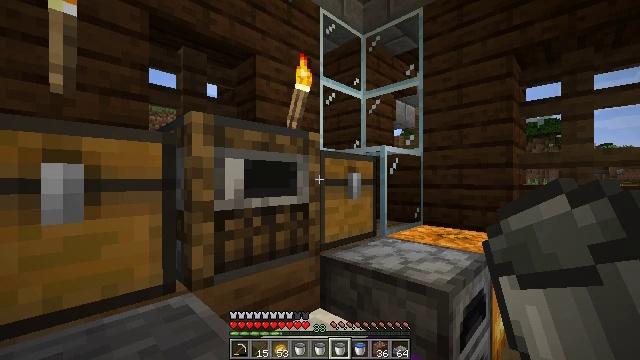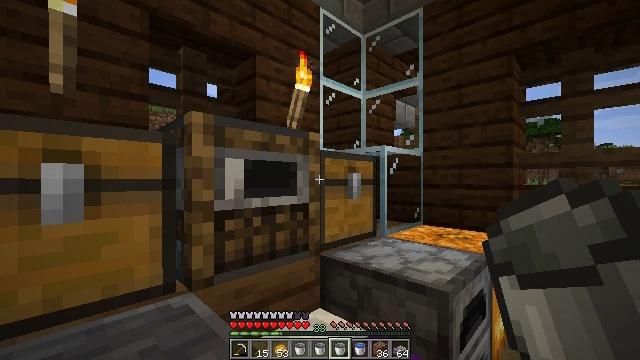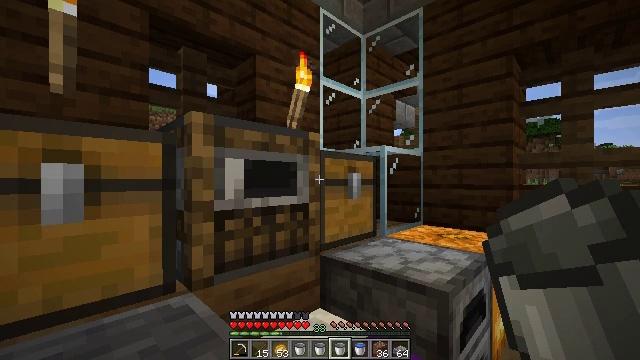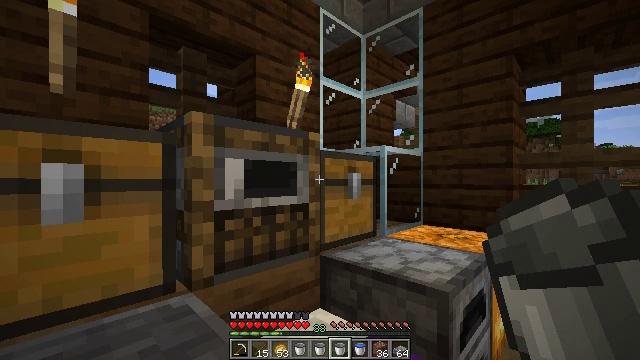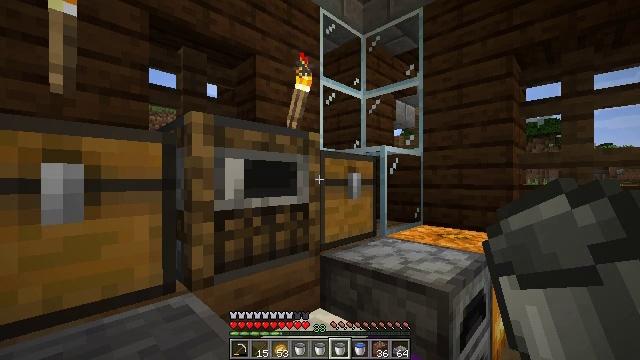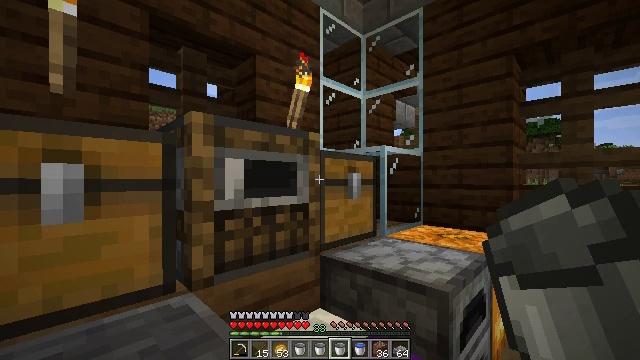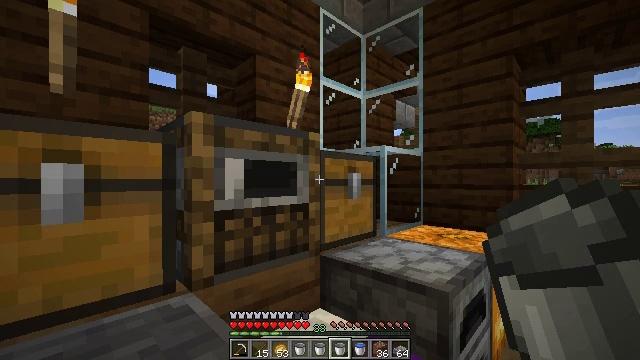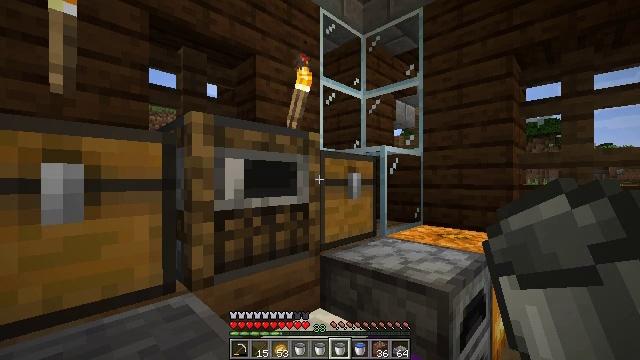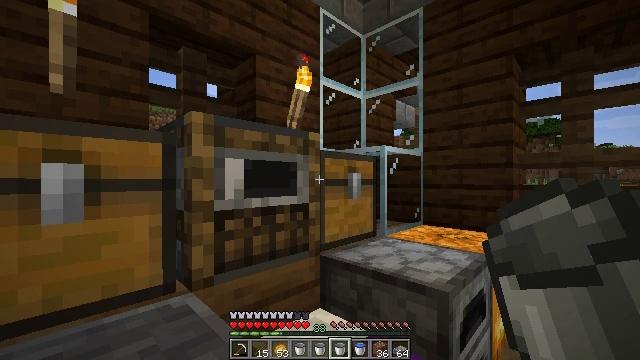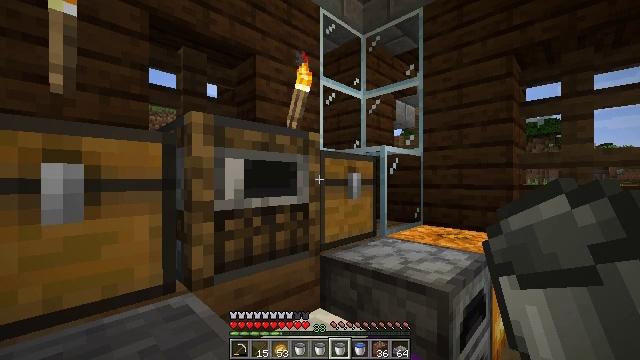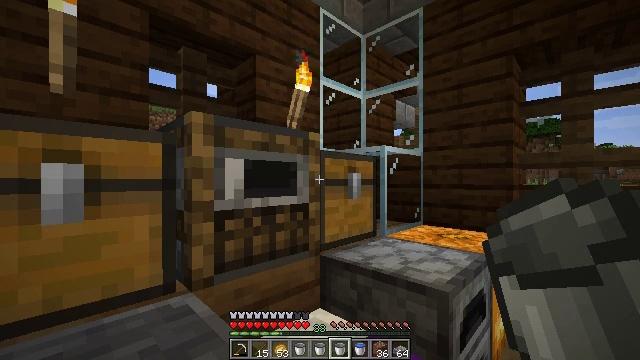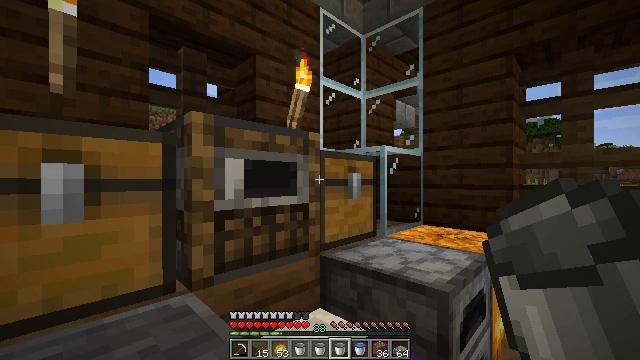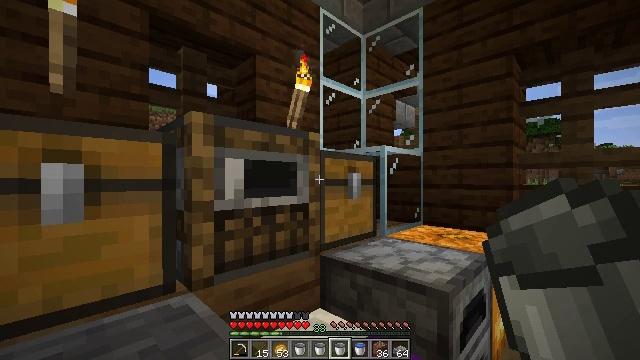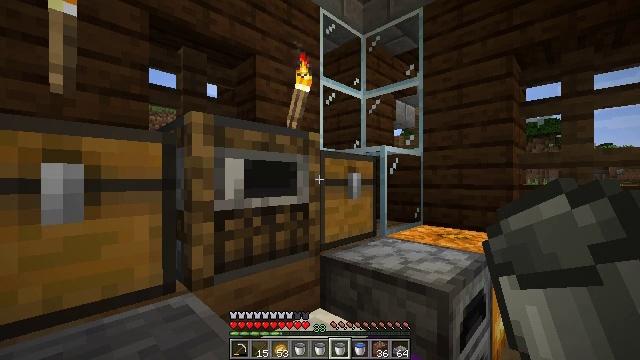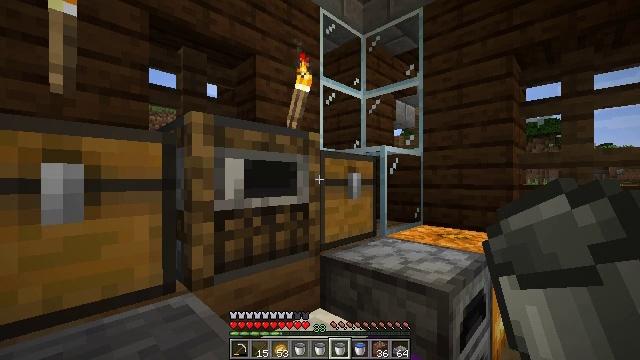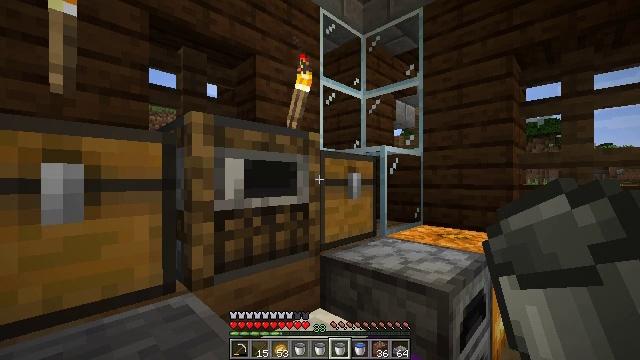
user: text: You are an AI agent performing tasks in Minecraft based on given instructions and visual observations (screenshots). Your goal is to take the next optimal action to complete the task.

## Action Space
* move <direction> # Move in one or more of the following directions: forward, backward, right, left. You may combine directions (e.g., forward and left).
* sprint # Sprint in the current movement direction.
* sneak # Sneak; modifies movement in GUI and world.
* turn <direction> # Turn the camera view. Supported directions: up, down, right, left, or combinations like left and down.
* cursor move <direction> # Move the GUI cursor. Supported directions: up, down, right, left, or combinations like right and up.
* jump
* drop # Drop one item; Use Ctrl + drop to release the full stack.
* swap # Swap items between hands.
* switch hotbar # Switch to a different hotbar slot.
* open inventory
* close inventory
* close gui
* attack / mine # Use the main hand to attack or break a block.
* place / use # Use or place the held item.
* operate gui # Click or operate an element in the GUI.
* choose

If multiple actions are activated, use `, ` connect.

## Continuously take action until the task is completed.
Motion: motion action
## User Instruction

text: Gather spruce leaves to collect foliage.
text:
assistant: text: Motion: no_op
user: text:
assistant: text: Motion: no_op
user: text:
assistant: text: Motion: no_op
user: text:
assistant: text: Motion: no_op
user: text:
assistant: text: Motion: no_op
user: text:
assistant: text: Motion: no_op
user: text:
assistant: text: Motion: no_op
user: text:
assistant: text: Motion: no_op
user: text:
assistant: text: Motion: no_op
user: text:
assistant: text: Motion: no_op
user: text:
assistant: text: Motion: no_op
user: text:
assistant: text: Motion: no_op
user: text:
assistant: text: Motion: no_op
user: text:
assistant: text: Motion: no_op
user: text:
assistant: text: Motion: no_op
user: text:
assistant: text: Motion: no_op
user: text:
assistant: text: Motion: no_op
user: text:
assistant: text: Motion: no_op
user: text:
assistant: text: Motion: no_op
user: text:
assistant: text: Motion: no_op
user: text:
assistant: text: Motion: no_op
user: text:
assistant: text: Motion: no_op
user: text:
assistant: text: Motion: no_op
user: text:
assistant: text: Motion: no_op
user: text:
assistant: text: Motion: no_op
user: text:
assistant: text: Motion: no_op
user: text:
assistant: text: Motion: no_op
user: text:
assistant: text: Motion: no_op
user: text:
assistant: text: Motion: no_op
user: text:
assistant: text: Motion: no_op